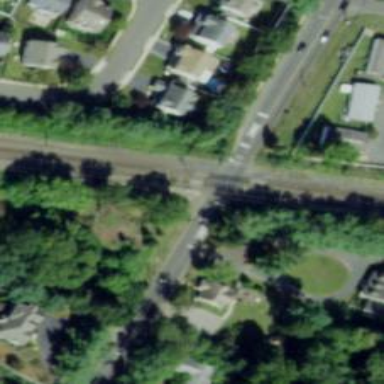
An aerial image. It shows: Railway signal.